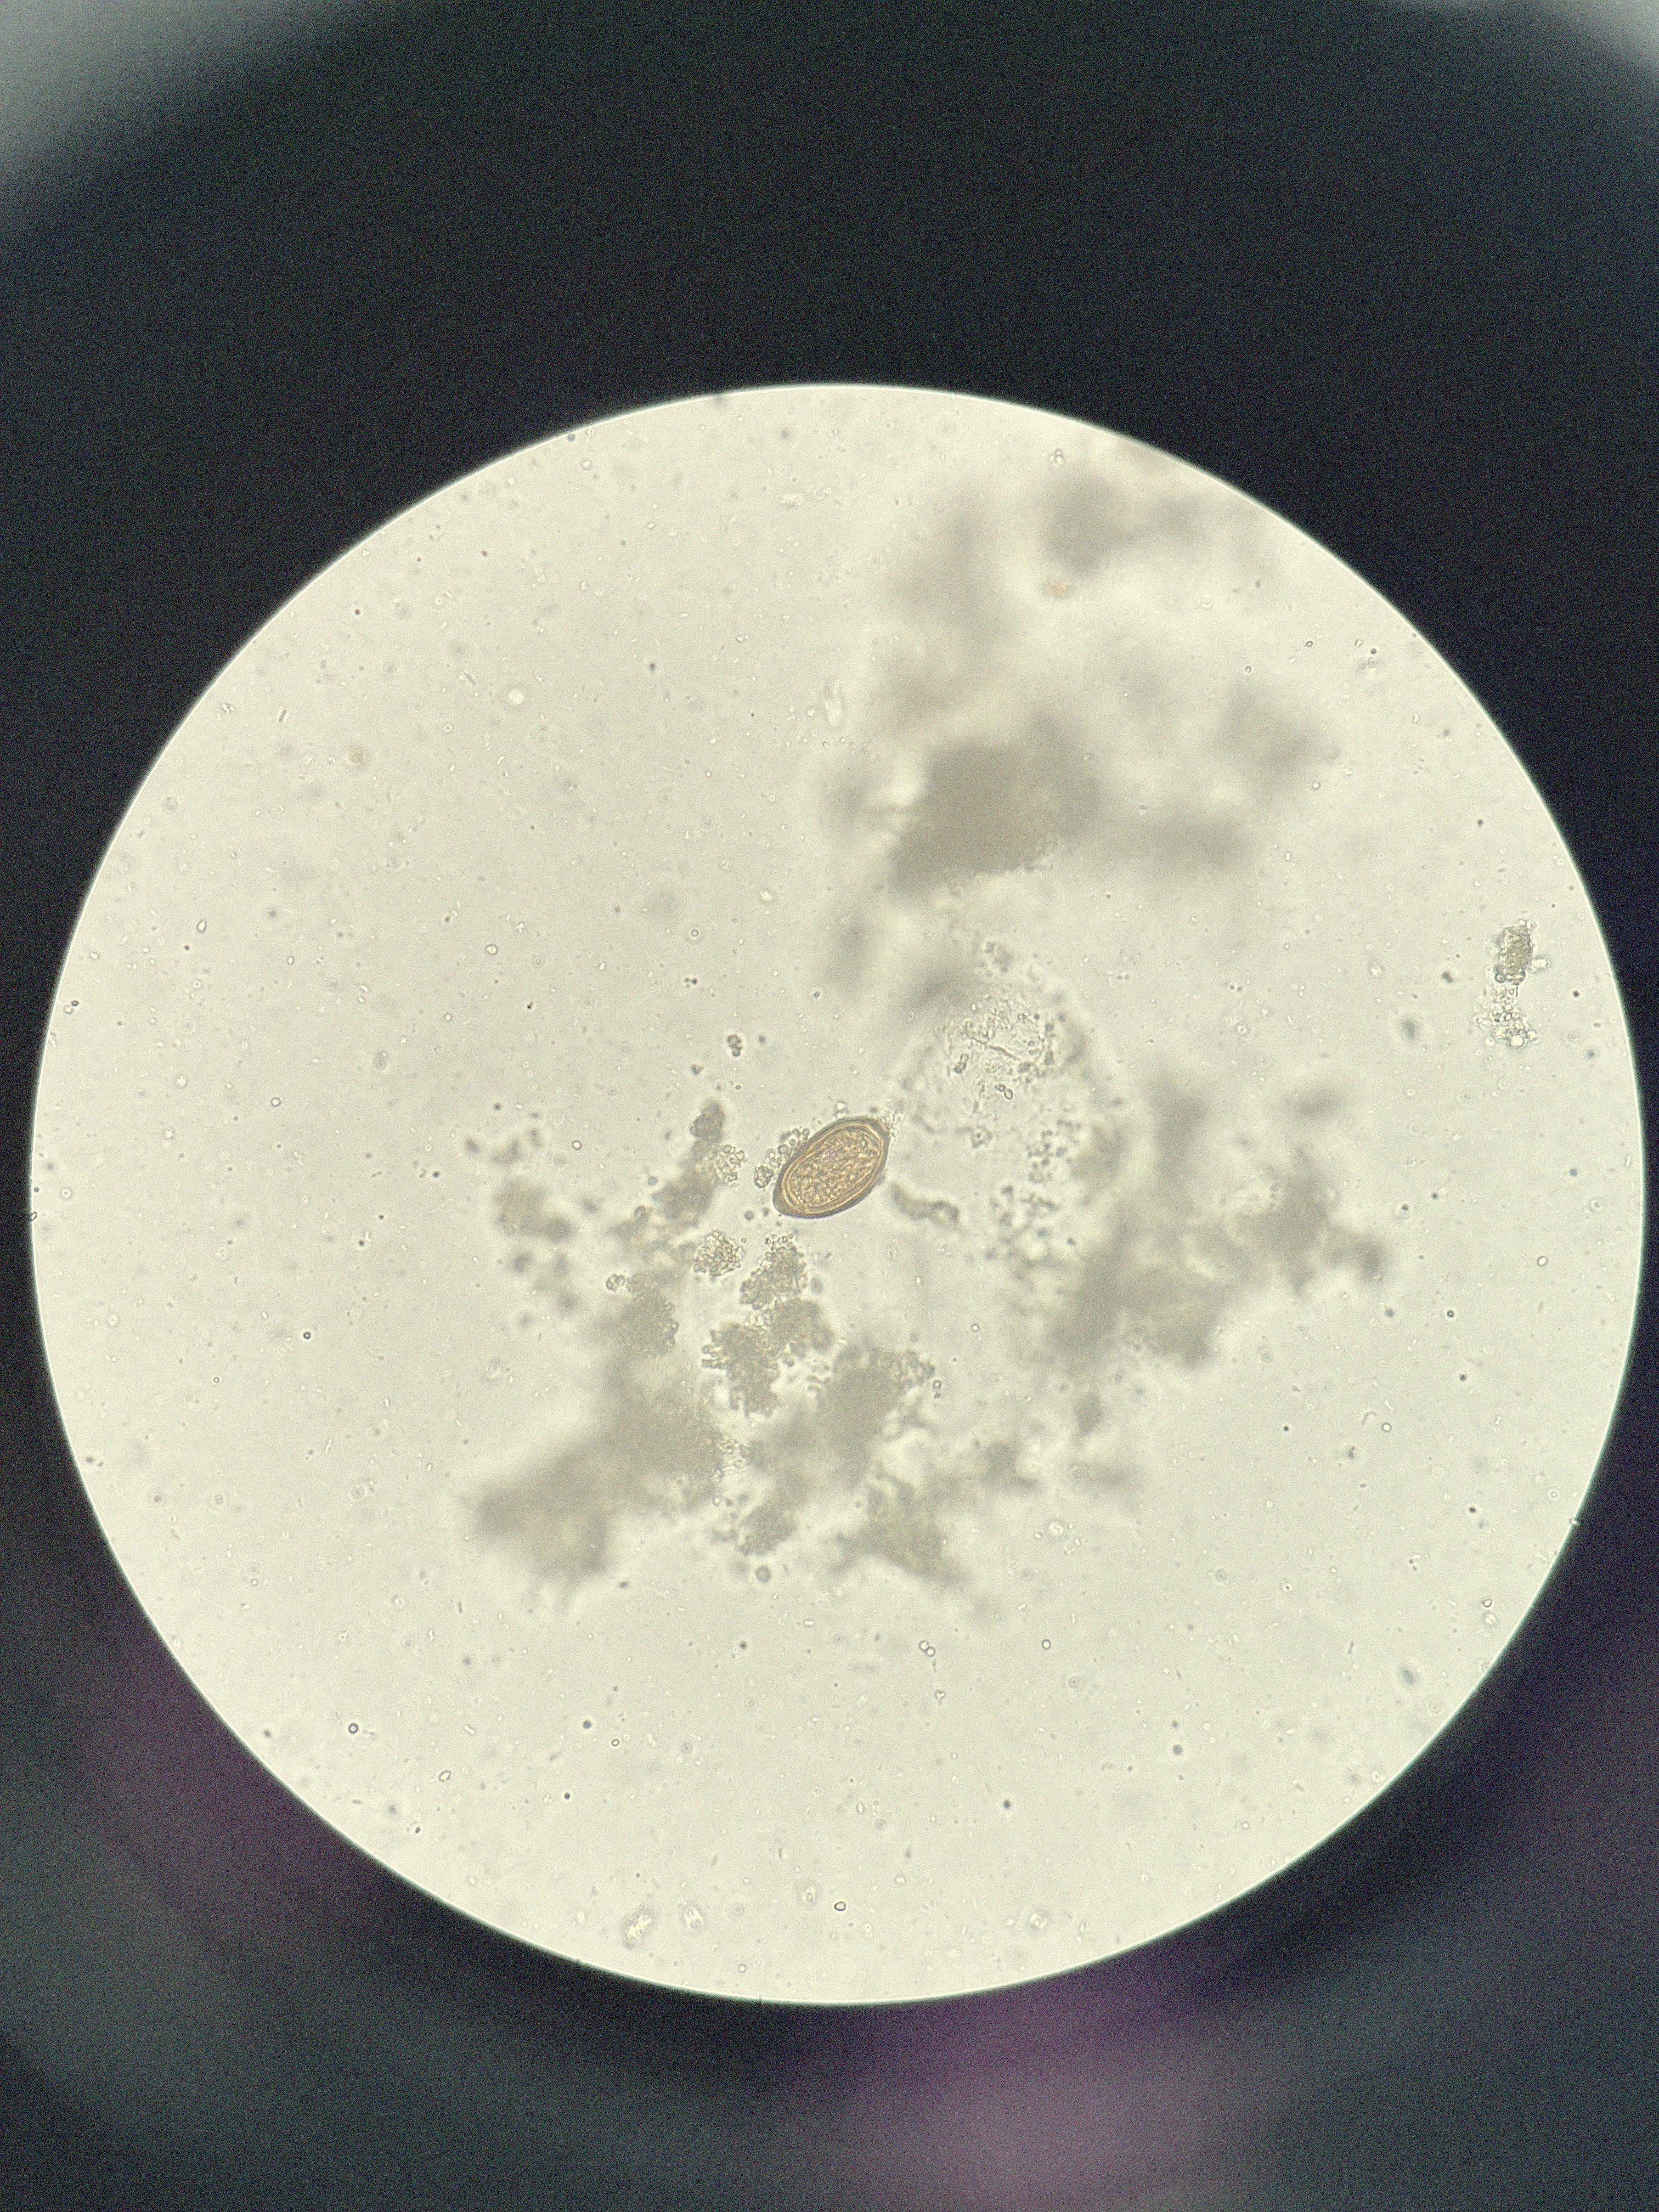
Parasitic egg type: Trichuris trichiura